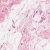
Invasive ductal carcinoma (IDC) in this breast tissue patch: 0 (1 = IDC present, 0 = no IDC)